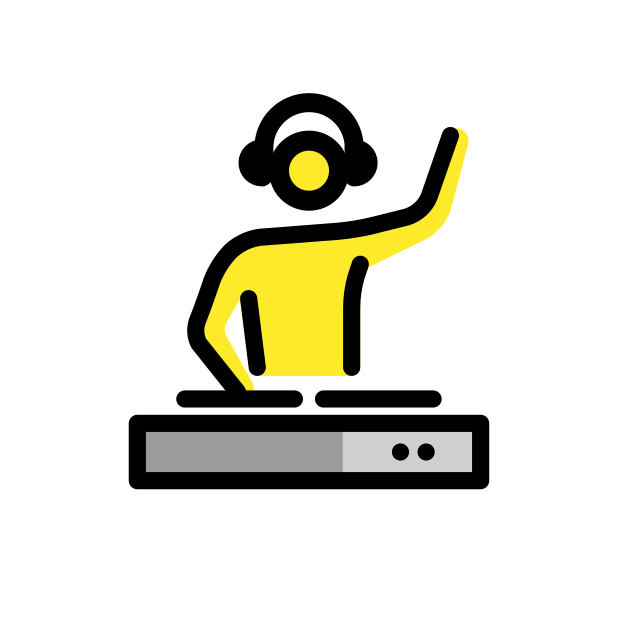
dj